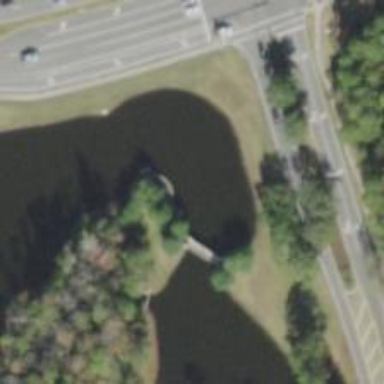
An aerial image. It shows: Bridge supported by pillars.